Question: This Image I'm using for making 3 direction animation.
I need to show only first character of this image. Well i am using background position-
'''
background-position:0px 200px;
'''
But it is showing full image here.
'''
position:absolute;
top: 40px;left: 40px;
background-position: 0px 200px;
'''
Image-

Please guide me through Js fiddle.
<URL>
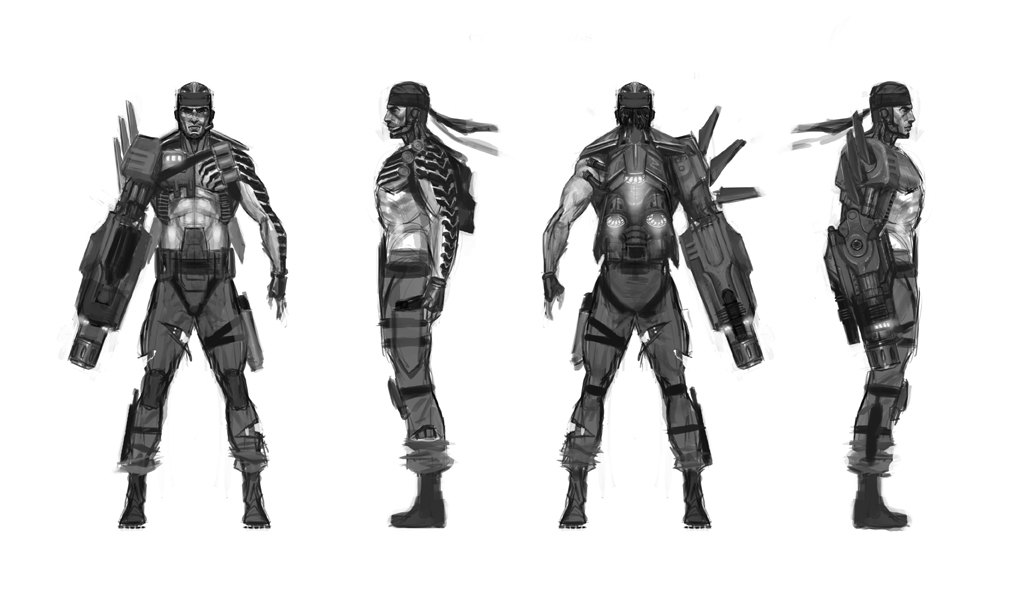
Answer: see this link i hope this will help for you: <URL>
'''
div {
top: 40px;left: 40px;
background-size:100%;
background:url('http://i.stack.imgur.com/PuAjg.jpg');
width: 50%;
height: 600px;
}
'''